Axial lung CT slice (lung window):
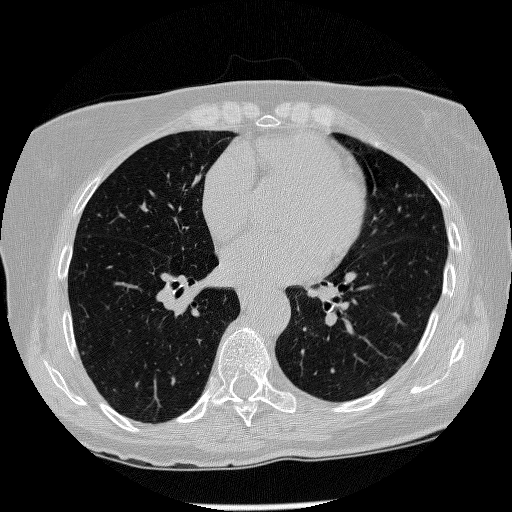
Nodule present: no